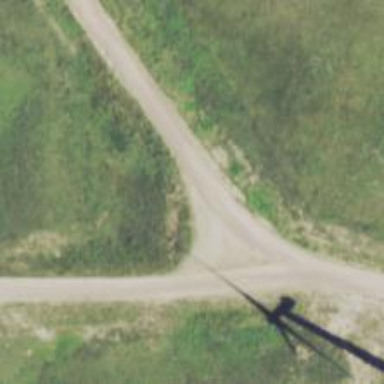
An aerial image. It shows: Road designated for service vehicles specifically for accessing wind farm.